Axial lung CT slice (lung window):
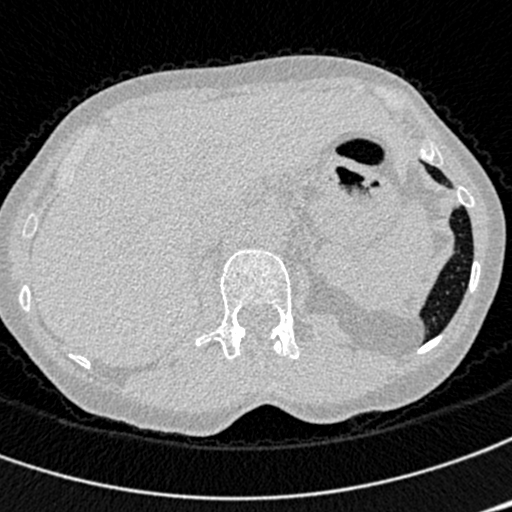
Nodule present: no